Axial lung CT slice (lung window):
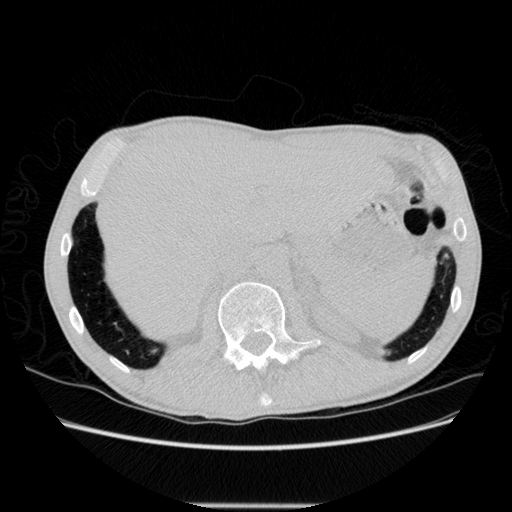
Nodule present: no